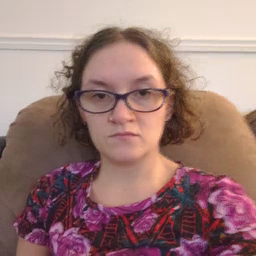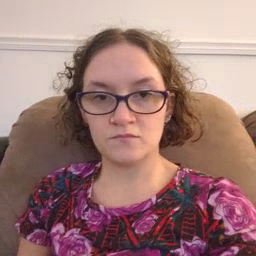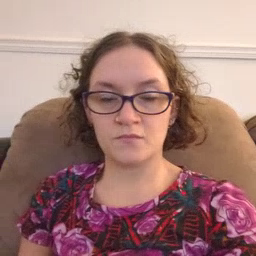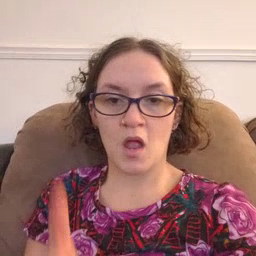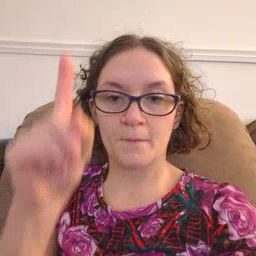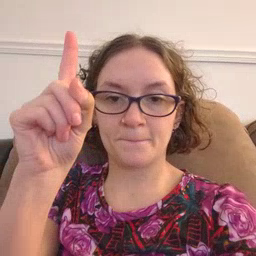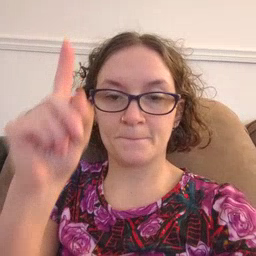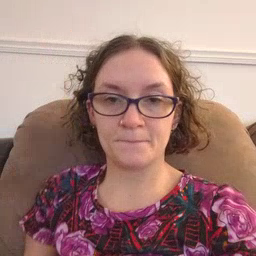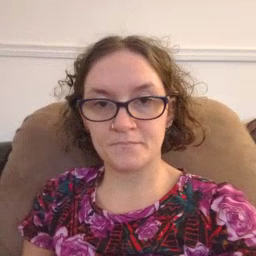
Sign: up